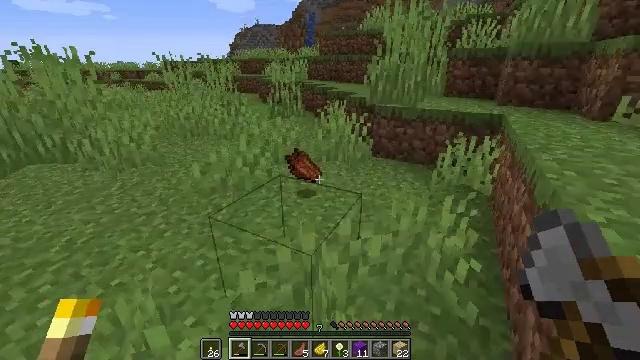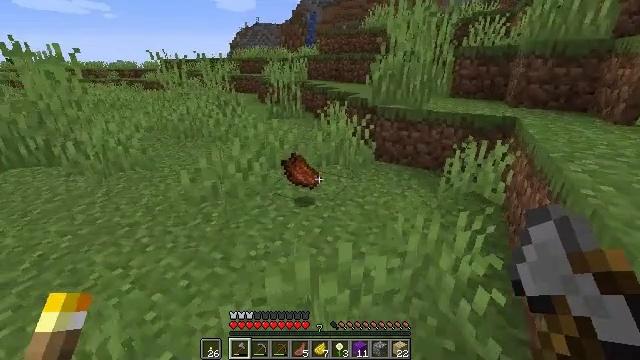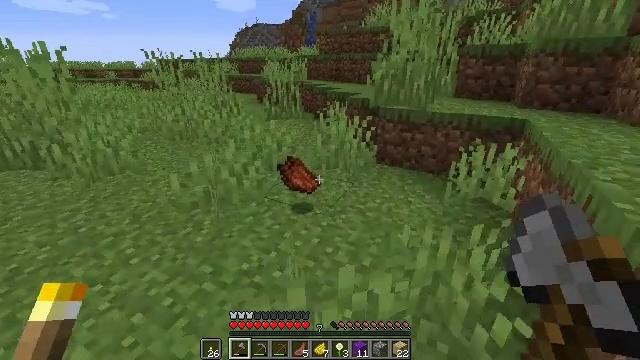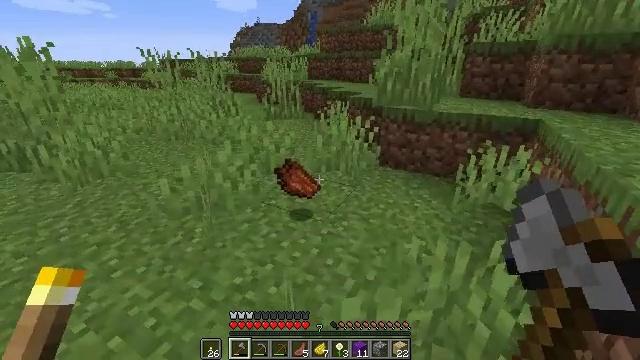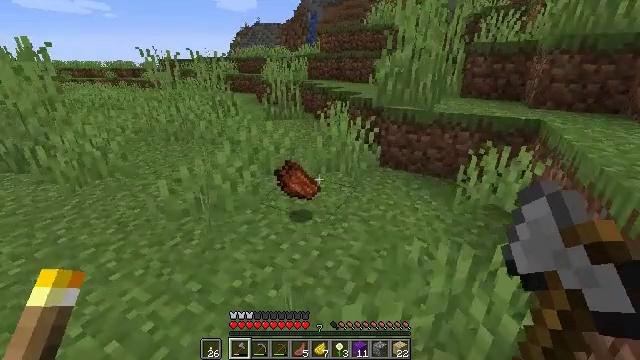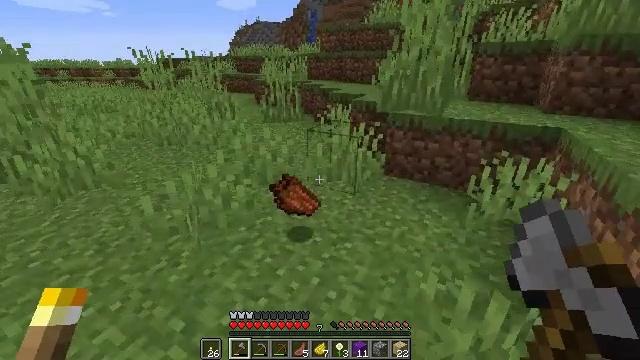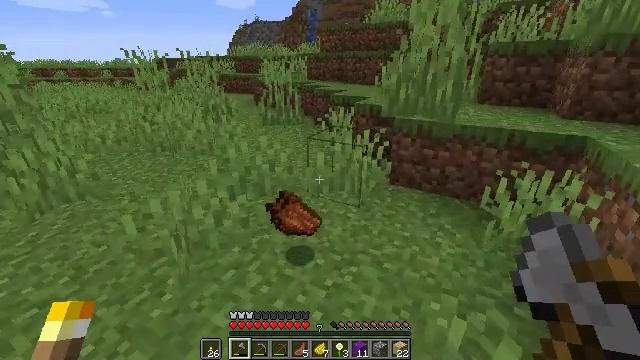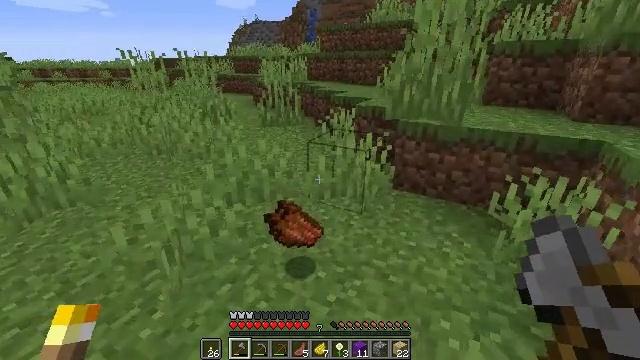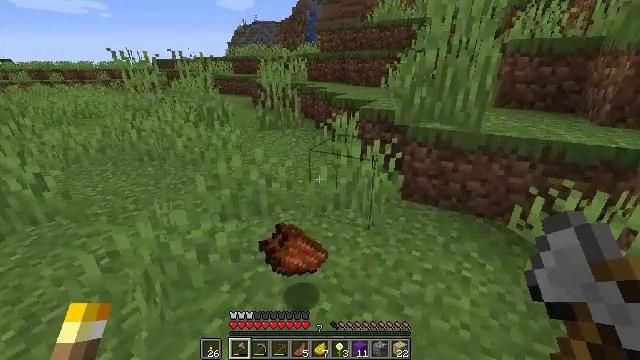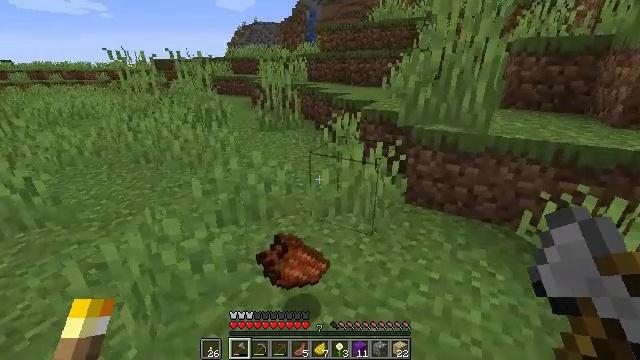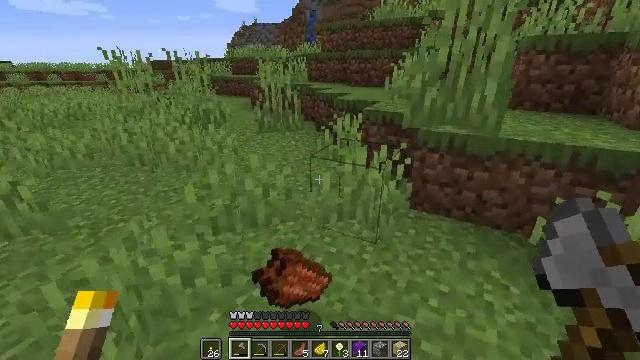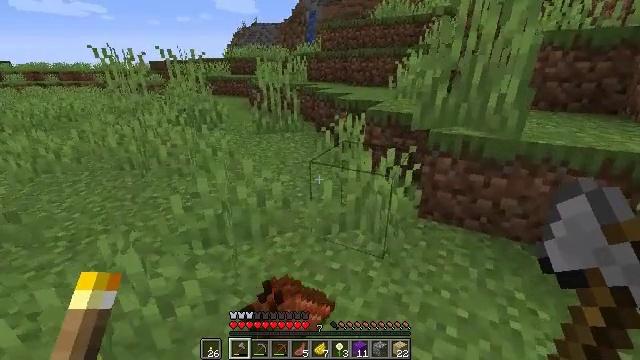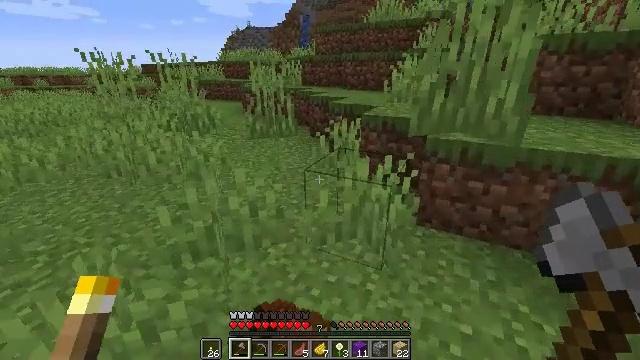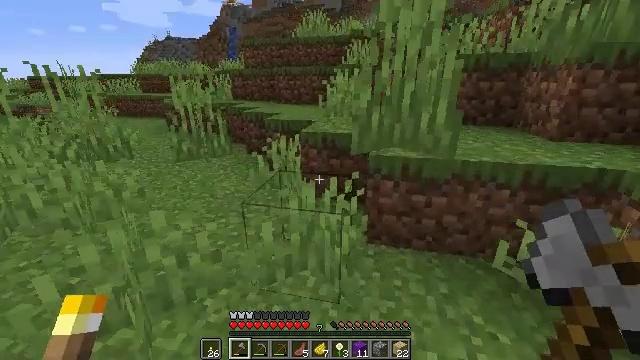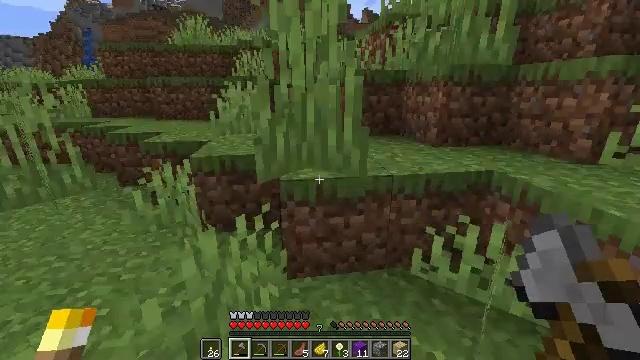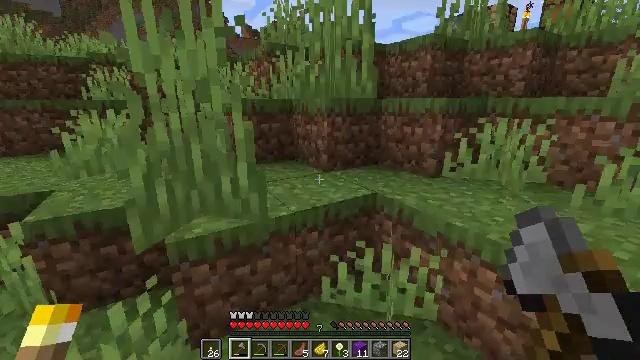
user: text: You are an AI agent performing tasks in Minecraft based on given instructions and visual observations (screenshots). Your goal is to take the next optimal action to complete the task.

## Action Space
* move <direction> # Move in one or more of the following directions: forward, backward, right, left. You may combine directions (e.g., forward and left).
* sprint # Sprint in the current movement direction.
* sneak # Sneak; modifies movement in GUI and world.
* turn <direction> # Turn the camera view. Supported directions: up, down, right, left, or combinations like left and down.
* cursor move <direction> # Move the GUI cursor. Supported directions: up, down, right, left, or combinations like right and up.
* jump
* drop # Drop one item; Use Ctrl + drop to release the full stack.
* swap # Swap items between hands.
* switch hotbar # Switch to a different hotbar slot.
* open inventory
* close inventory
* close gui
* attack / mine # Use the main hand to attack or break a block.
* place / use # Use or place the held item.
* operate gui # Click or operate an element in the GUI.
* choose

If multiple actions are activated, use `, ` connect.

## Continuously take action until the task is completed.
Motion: motion action
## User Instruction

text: Turn white wool into purple wool using purple dye.
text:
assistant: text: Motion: move forward
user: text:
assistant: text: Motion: move forward
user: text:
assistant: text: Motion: move forward
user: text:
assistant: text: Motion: move forward
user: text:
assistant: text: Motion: move forward
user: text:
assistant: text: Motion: move forward
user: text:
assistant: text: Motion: move forward
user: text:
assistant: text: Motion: move forward
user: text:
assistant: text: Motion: move forward
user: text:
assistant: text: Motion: move forward
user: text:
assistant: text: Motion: move forward
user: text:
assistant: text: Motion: move forward, turn right
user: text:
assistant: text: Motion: move forward, turn right and up
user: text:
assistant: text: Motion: move forward, turn right and up
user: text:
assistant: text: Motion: move forward, turn right and up, jump
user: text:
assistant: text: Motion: move forward, turn right and up, jump
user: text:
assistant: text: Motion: move forward, turn right, jump
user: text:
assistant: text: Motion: move forward, jump
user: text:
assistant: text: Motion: move forward, jump
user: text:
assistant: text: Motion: move forward, jump
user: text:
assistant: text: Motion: move forward
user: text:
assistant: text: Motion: move forward
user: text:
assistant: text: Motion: move forward
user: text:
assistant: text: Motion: move forward
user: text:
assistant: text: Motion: move forward
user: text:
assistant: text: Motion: move forward, jump
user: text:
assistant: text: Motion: move forward, jump
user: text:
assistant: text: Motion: move forward, jump
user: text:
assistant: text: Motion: move forward, jump
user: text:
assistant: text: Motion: move forward